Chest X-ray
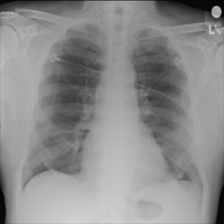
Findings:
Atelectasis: negative
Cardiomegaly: negative
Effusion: negative
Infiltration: negative
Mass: negative
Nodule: negative
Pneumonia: negative
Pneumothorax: negative
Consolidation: negative
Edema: negative
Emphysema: negative
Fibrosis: negative
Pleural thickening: negative
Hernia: negative